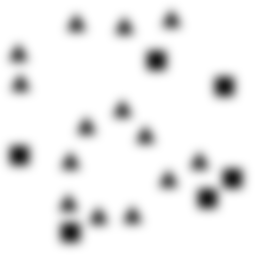
Squares: 6
Triangles: 14
Stars: 0
Total shapes: 20